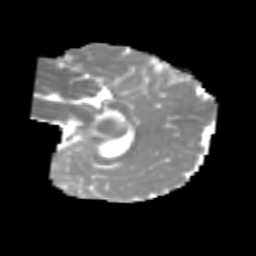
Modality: MD
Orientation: sagittal
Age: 6
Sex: female
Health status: healthy